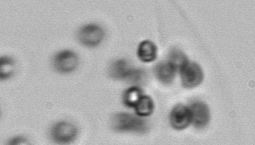
Label: Phaeocystis